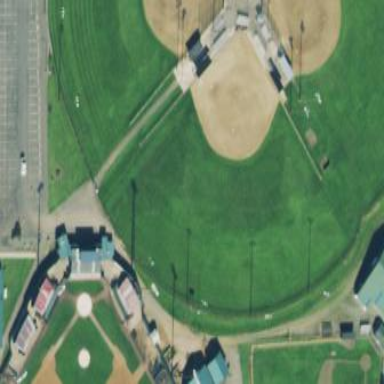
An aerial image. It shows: Softball pitch for leisure sports.